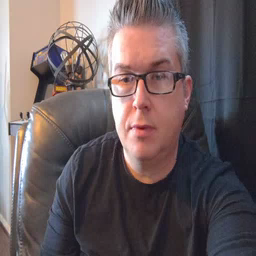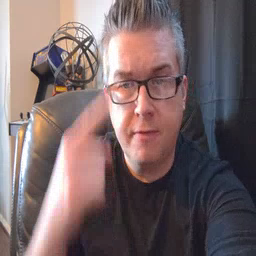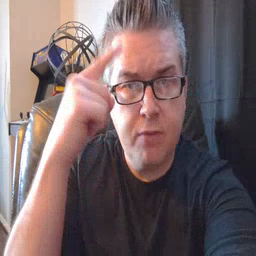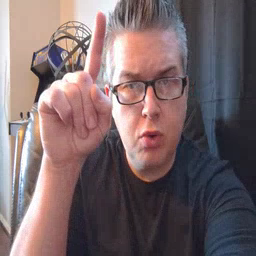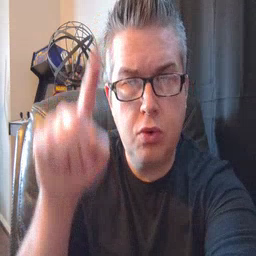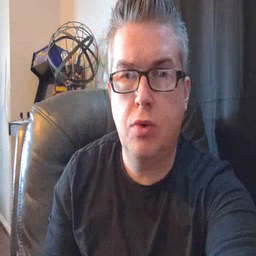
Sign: for